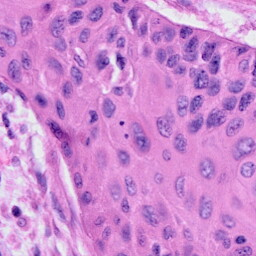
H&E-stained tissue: Cervix